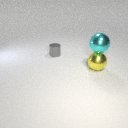
large yellow metal sphere below large cyan metal sphere